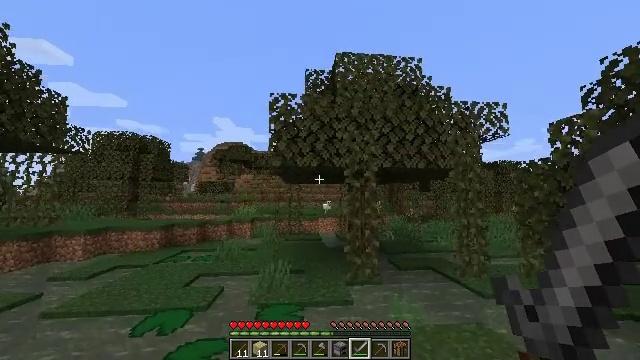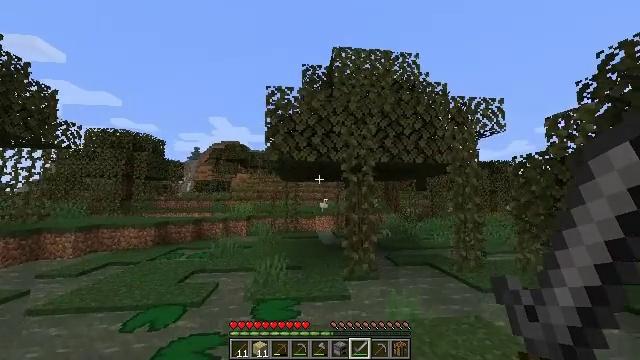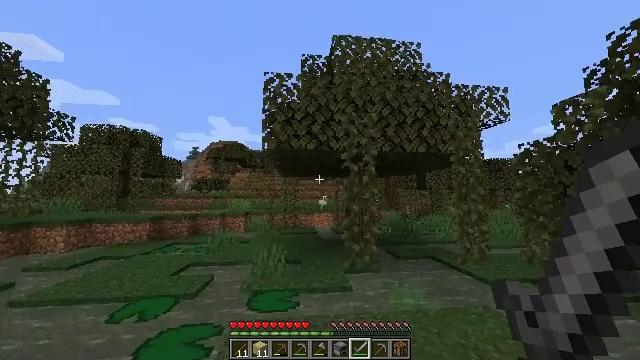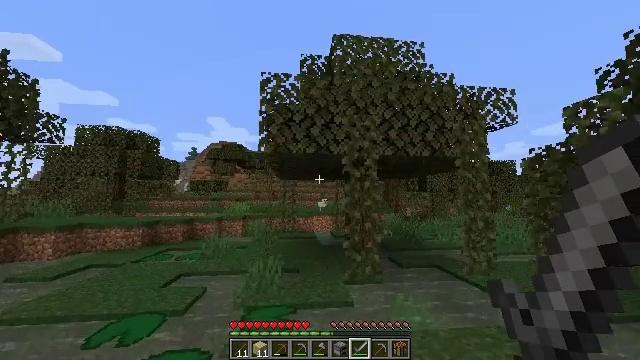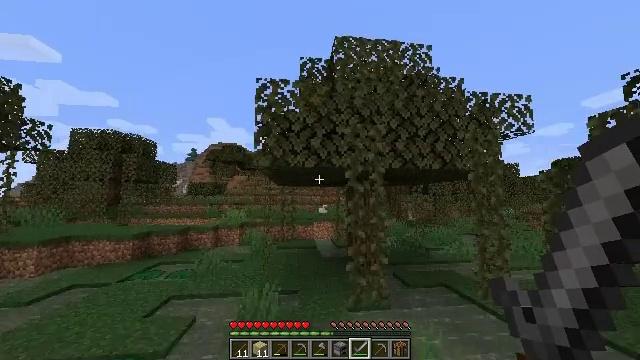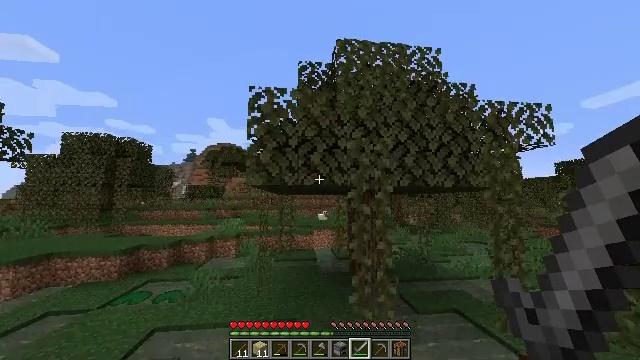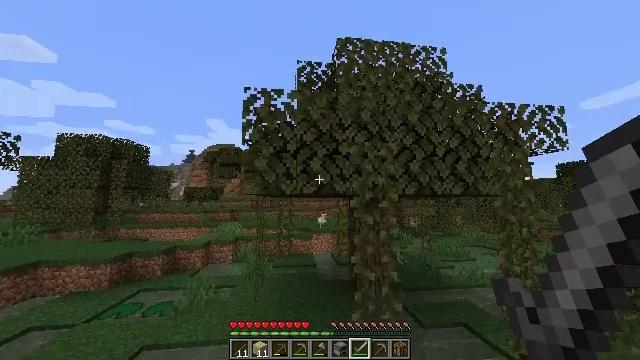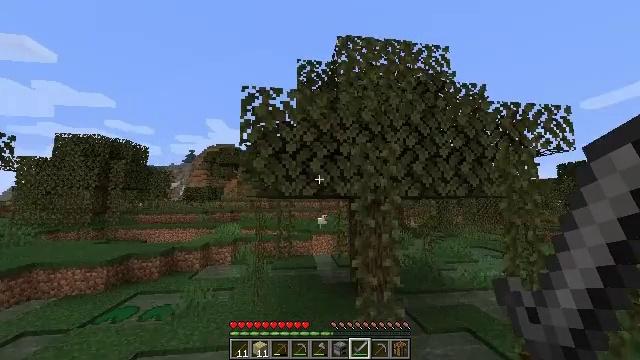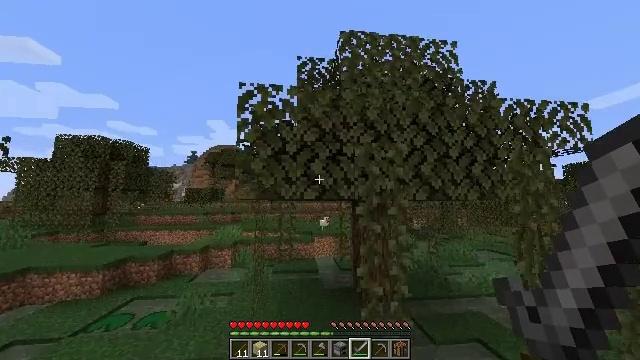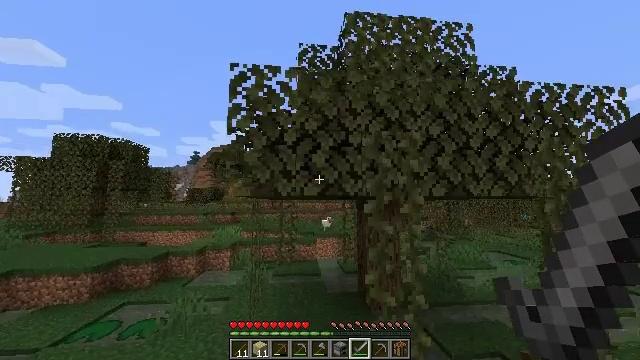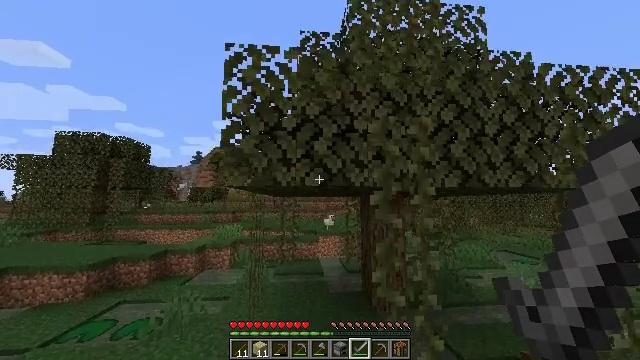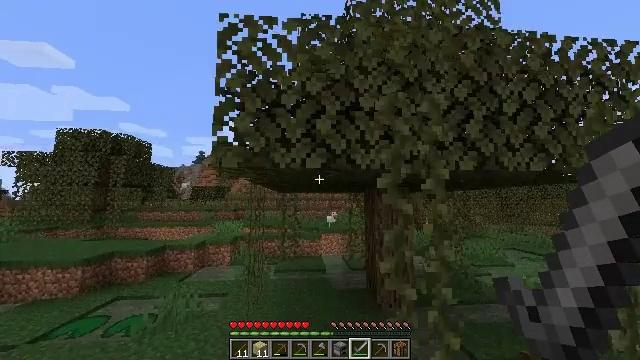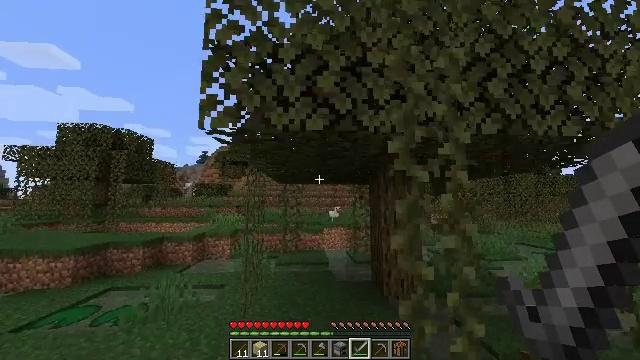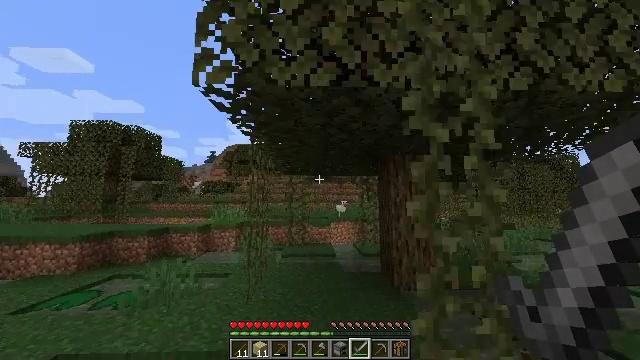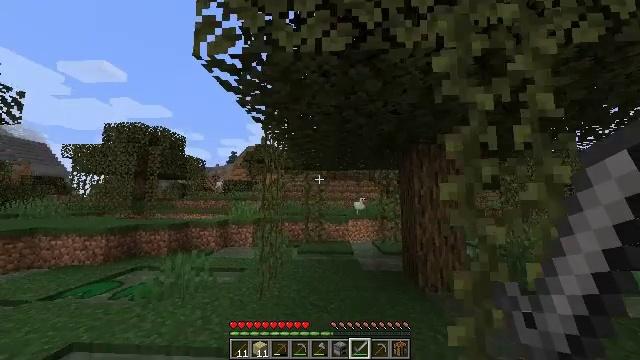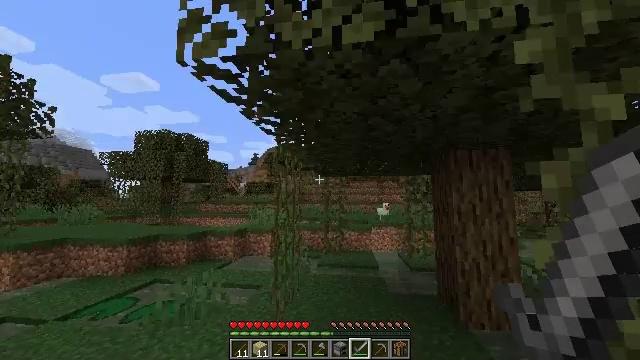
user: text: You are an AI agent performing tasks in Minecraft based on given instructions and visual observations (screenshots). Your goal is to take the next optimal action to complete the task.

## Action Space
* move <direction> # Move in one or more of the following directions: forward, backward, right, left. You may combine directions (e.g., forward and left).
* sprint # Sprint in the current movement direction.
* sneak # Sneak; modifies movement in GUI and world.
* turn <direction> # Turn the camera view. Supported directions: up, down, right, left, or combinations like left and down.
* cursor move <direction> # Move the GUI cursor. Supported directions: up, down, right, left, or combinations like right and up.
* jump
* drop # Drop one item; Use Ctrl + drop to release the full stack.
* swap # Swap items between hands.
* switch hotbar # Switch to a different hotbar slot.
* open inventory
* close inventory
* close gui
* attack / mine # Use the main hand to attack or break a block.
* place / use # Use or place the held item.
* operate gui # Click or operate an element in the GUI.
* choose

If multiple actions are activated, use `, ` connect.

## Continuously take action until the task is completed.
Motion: motion action
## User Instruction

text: Gather sugar cane for crafting.
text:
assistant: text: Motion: move forward, sprint, jump
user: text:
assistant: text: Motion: move forward, sprint, jump
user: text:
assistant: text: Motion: move forward, sprint, jump
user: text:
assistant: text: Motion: move forward, sprint, jump
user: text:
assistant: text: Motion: move forward, sprint, jump
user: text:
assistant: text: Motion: move forward, sprint, jump
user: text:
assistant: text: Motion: move forward, sprint, jump
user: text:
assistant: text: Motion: move forward, sprint, jump
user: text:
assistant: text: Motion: move forward, sprint, jump
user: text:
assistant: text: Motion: move forward, sprint, jump
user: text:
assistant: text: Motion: move forward, sprint, jump
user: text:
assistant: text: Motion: move forward, sprint, jump
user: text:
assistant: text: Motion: move forward, sprint, turn left, jump
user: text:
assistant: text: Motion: move forward, sprint, turn left, jump
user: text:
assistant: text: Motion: move forward, sprint, turn left, jump
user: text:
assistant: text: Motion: move forward, sprint, turn left, jump
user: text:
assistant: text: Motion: move forward, sprint, turn left, jump
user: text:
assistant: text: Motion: move forward, sprint, jump
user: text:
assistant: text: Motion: move forward, sprint, jump
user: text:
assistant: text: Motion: move forward, sprint, jump
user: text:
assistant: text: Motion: move forward, sprint, jump
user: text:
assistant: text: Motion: move forward, sprint, jump
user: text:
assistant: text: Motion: move forward, sprint, jump
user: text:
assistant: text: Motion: move forward, sprint, jump
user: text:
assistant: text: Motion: move forward, sprint, turn left, jump
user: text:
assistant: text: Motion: move forward, sprint, turn left, jump
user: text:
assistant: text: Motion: move forward, sprint, turn left, jump
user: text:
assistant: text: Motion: move forward, sprint, turn left, jump
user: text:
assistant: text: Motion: move forward, sprint, turn left, jump
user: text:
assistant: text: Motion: move forward, sprint, jump